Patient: sex F, age 59
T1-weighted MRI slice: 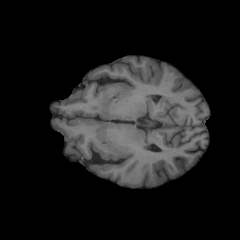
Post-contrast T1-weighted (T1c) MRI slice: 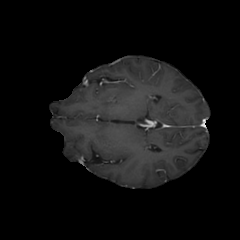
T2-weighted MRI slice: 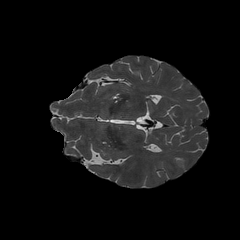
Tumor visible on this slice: no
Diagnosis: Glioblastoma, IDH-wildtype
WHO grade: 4